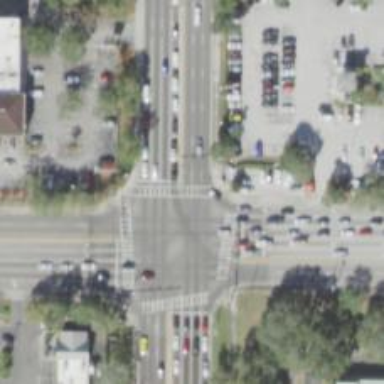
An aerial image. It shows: Marked road crossing.